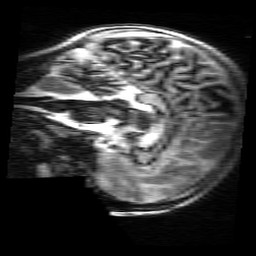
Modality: MP2RAGE
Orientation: sagittal
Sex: male
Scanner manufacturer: siemens
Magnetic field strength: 3 T
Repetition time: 5 s
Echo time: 0.00368 s